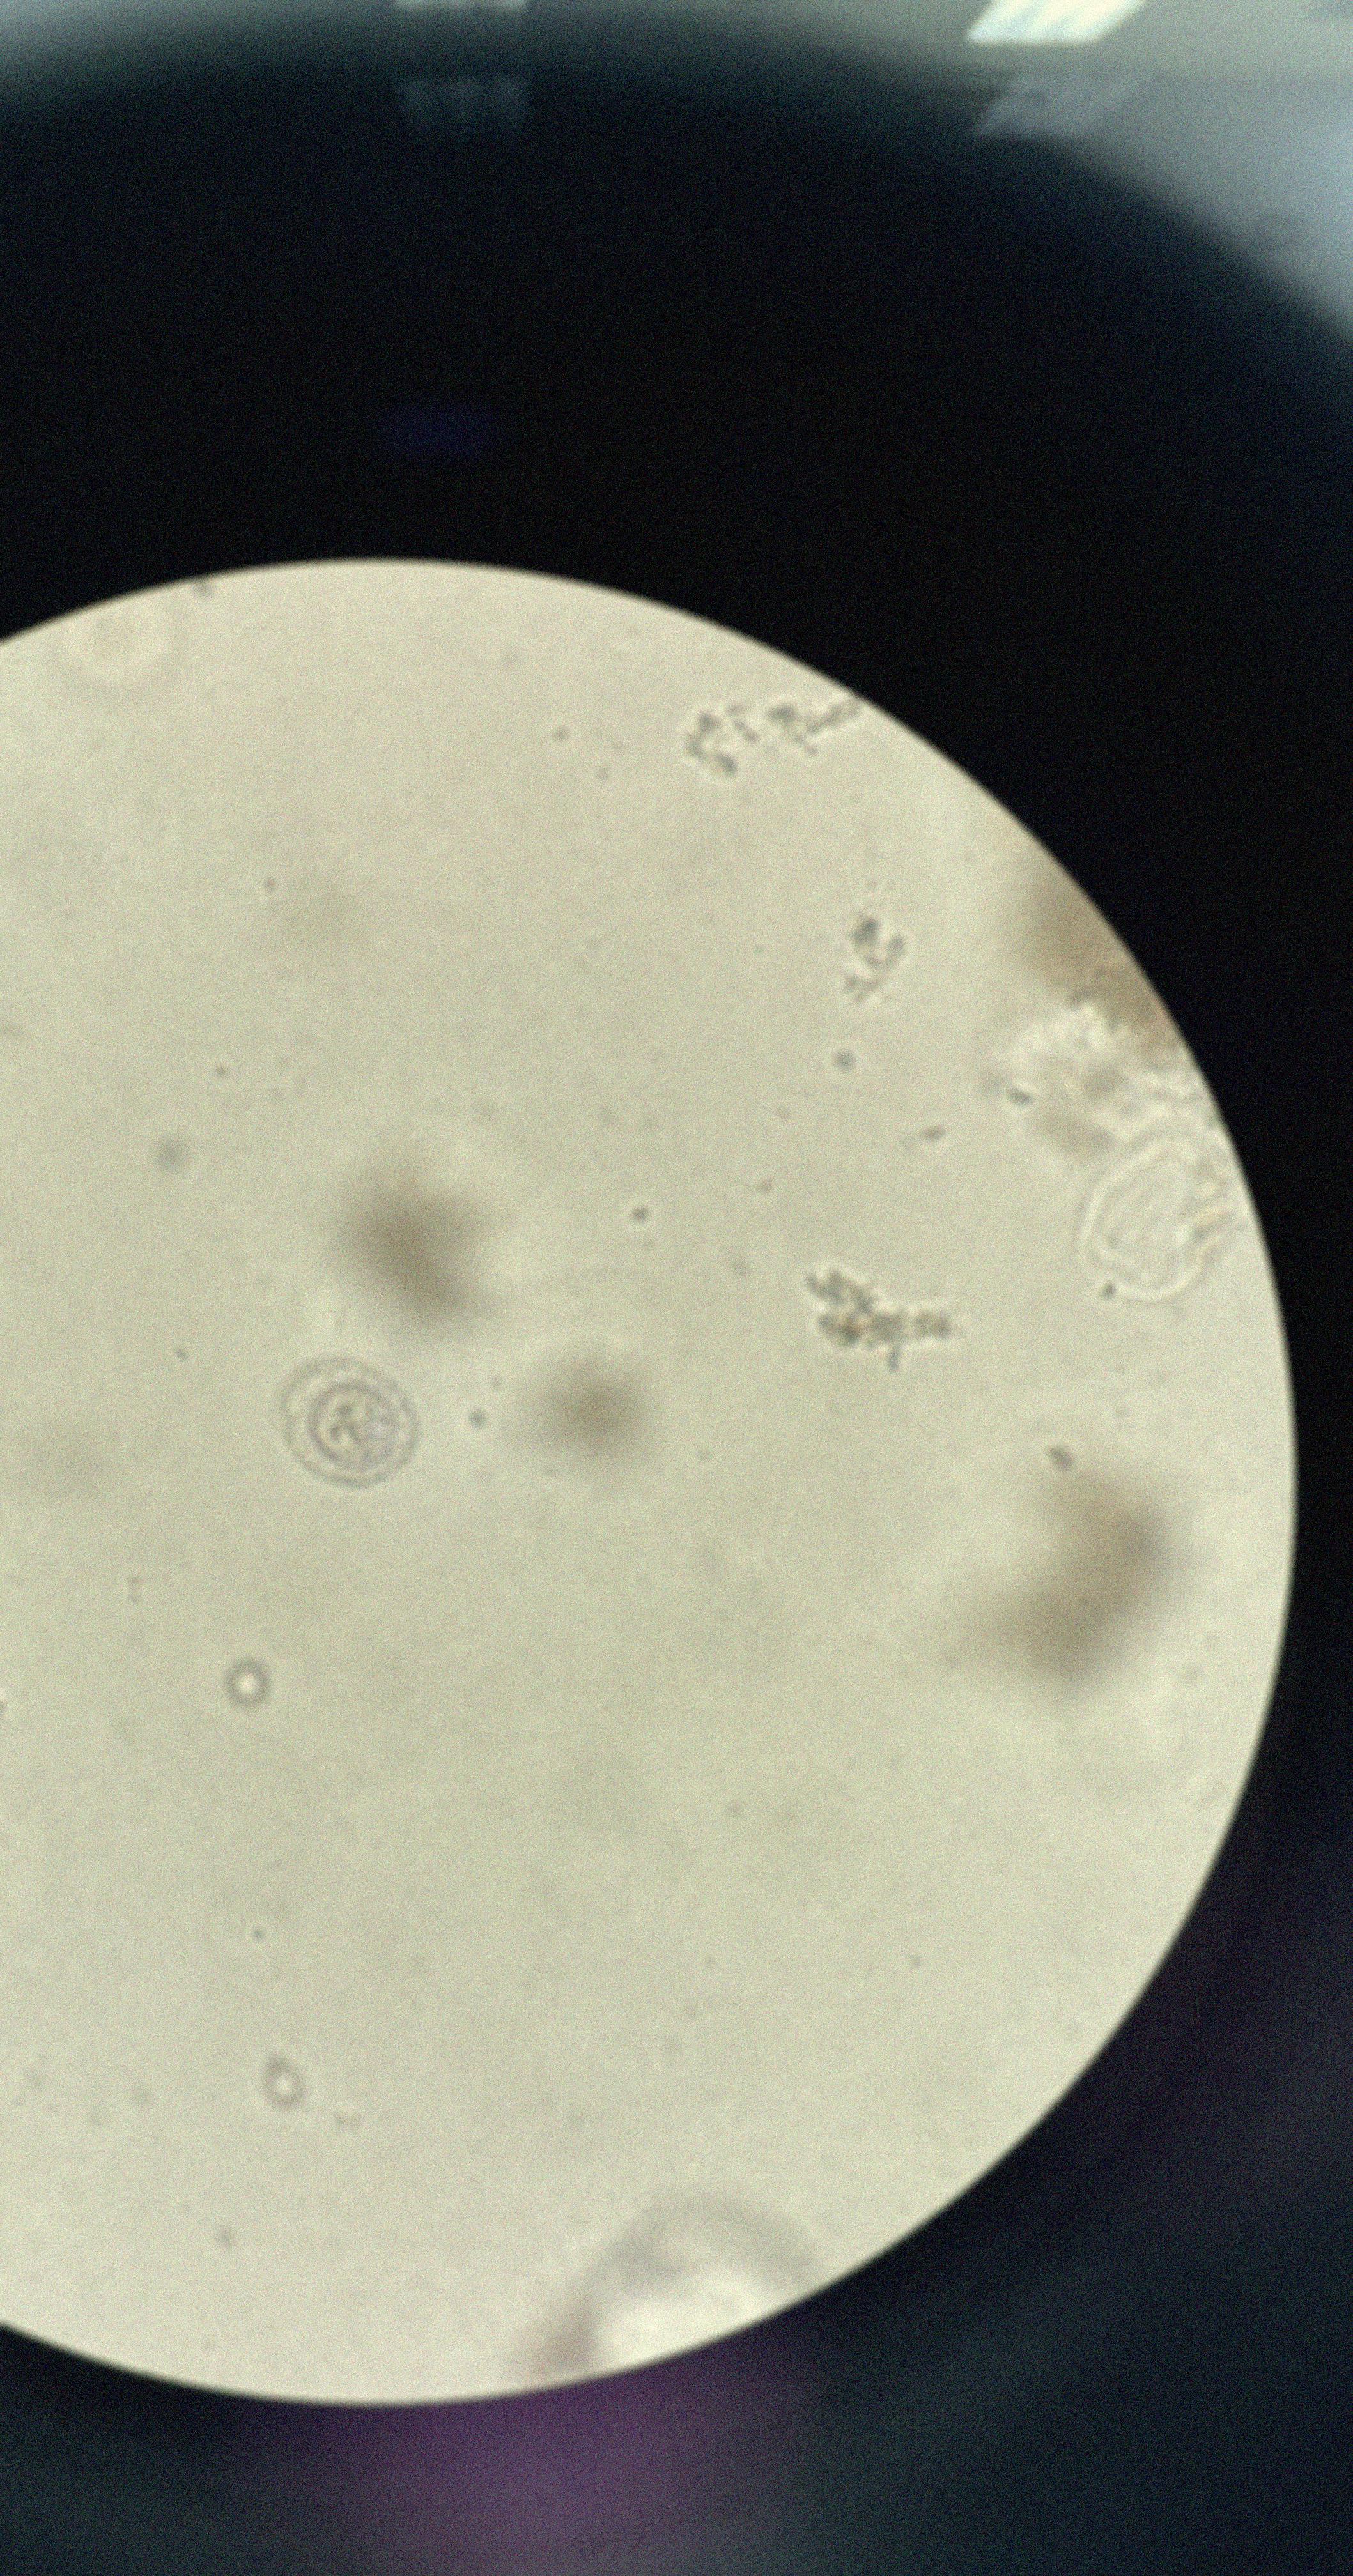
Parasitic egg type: Hymenolepis nana